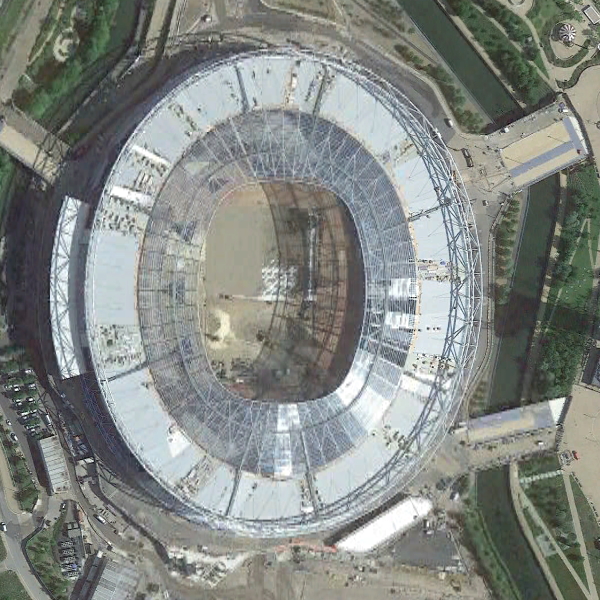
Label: Stadium